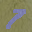
Label: 7